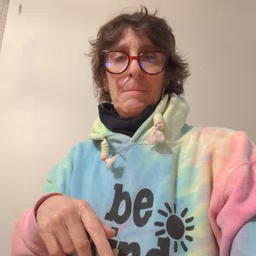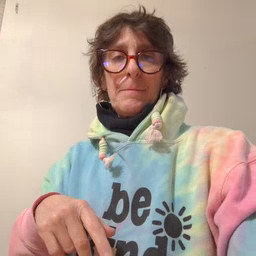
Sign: elephant